Question: I'm looking for the best way of implementing random number generator, that will allow me to have control over probability from what range the generated number will be returned. To visualize what I'm trying to achieve I have a picture :

So to summarize :
Let's say that my range is 400. At the beginning I'd like to have 5% probability of getting number 0-20. But at some moment in time I'd like to have this probability increased up to 50%. Hope you get the idea.
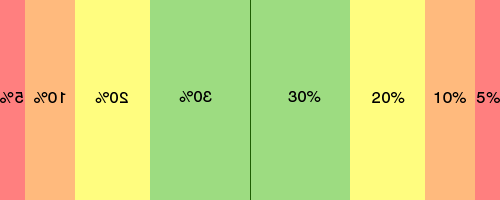
Answer: Hmm, working on your original I had a pretty simple algorithm to generate ranges in an array in the appropriate proportion, then randomly select a range and generate a random number within that range. No doubt it can be optimised if necessary, but it works for me.
It looks like a lot of code, but 3/4 of it is comments, test data and function, the actual function is only 17 lines of code.
'''
<script type="text/javascript">
function randomRange(dataArray) {
// Helper function
function getRandomInRange(s, f) {
return (Math.random() * (f-s+1) | 0) + s
}
// Generate new data array based on probability
var i, j = dataArray.length;
var oArray = [];
var o;
while (j--) {
o = dataArray[j];
// Make sure probability is an integer
for (i=0, iLen=o.probability|0; i<iLen; i++) {
oArray.push([o.rangeStart, o.rangeEnd]);
}
}
// Randomly select a range from new data array and
// generate a random number in that range
var oEnd = oArray.length;
var range = oArray[getRandomInRange(0, oArray.length - 1)];
return getRandomInRange(range[0], range[1]);
}
// Test data set. Probability just has to be
// representative, so 50/50 === 1/1
var dataArray = [
{
rangeStart: 0,
rangeEnd : 20,
probability: 1
},
{
rangeStart: 21,
rangeEnd : 400,
probability: 1
}
];
// Test function to show range and number is randomly
// selected for given probability
function testIt() {
var el0 = document.getElementById('div0');
var el1 = document.getElementById('div1');
function run() {
var n = randomRange(dataArray);
if (n <= 20) {
el0.innerHTML += '*';
} else {
el1.innerHTML += '*';
}
}
setInterval(run, 500);
}
</script>
<button onclick="testIt();">Generate random number</button>
<div>Numbers 0 - 20</div>
<div id="div0"></div>
<div>Numbers 21 - 400</div>
<div id="div1"></div>
'''